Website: lowes
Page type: review-order
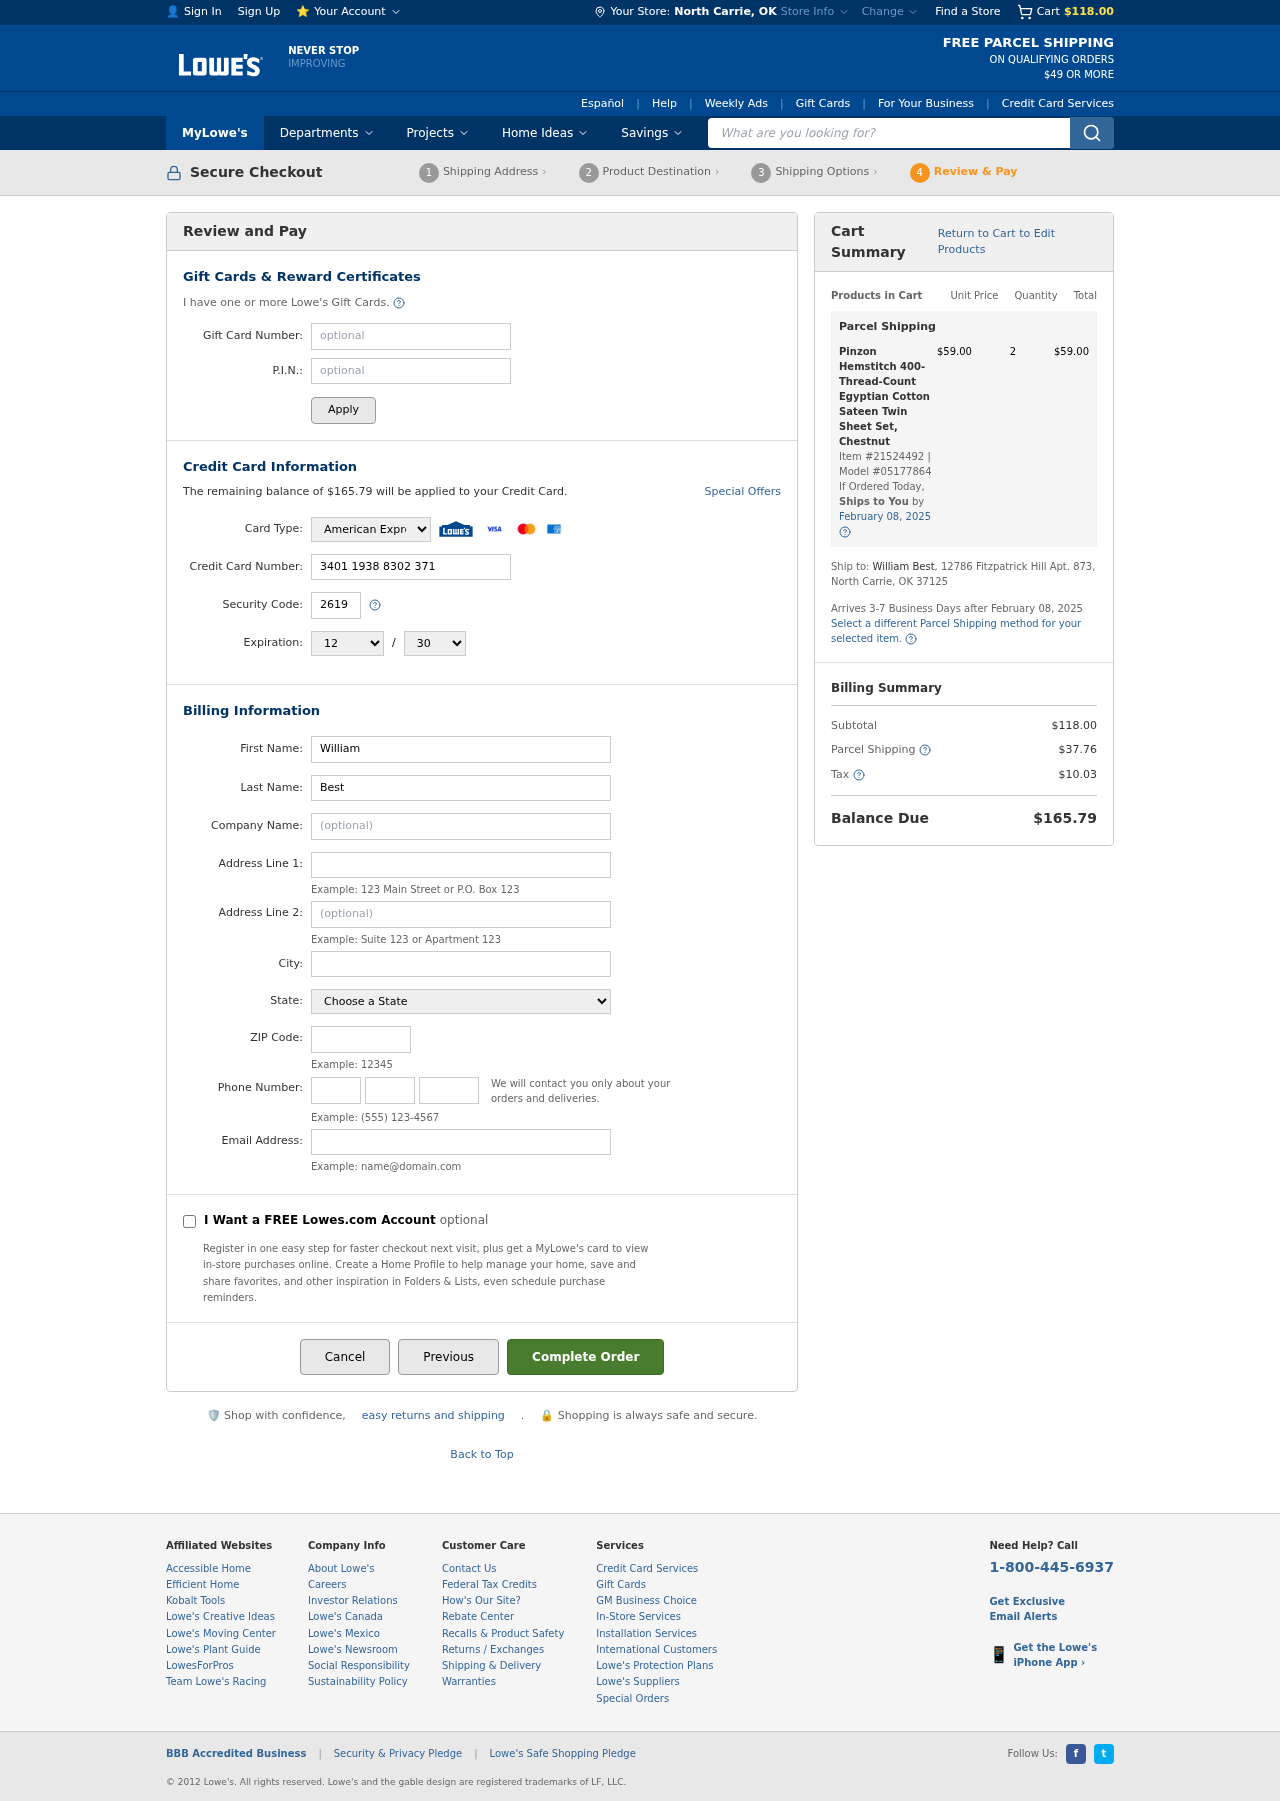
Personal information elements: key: PII_CARD_CVV
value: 2619
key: PII_CARD_EXPIRY_MONTH
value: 12
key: PII_CARD_EXPIRY_YEAR
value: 30
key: PII_CARD_NUMBER
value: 3401 1938 8302 371
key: PII_CARD_TYPE
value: American Express
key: PII_CITY
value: North Carrie
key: PII_CITY_STATE
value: North Carrie, OK
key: PII_EMAIL
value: william_best@hotmail.com
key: PII_FIRSTNAME
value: William
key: PII_LASTNAME
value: Best
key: PII_PHONE_AREA
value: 389
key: PII_PHONE_PREFIX
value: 810
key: PII_PHONE_SUFFIX
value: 0768
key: PII_POSTCODE
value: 37125
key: PII_STATE
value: Oklahoma
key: PII_STREET
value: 12786 Fitzpatrick Hill Apt. 873
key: PII_STREET2
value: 12786 Fitzpatrick Hill Apt. 873
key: PII_STREET2
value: Apt. 575
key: PII_FULLNAME2
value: William Best
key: PII_CITY_STATE_ZIP2
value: North Carrie, OK 37125
Product elements: key: PRODUCT1_NAME
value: Pinzon Hemstitch 400-Thread-Count Egyptian Cotton Sateen Twin Sheet Set, Chestnut
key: PRODUCT1_PRICE
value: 59
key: PRODUCT1_QUANTITY
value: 2
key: PRODUCT1_ITEM_NUMBER
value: Item #21524492
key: PRODUCT1_MODEL_NUMBER
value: Model #05177864
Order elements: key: ORDER_SUBTOTAL
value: $118.00
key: ORDER_BALANCE_DUE
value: $165.79
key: ORDER_SHIPPING_DATE
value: February 08, 2025
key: ORDER_ITEM_TOTAL
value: $59.00
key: ORDER_SHIPPING_DATE2
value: February 08, 2025
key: ORDER_SHIPPING_COST
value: $37.76
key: ORDER_TAX
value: $10.03
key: ORDER_TOTAL
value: $165.79
Search elements: key: HEADER_SEARCH
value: What are you looking for?